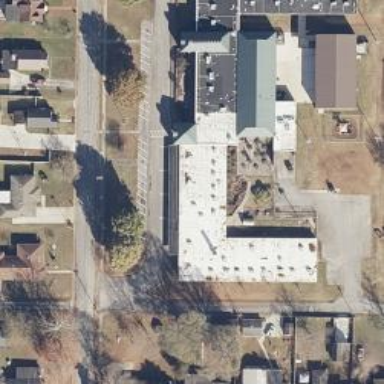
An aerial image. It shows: School building.